Aerial crown-view tile of a tropical tree (Barro Colorado Island, Panama), acquired 20250217:
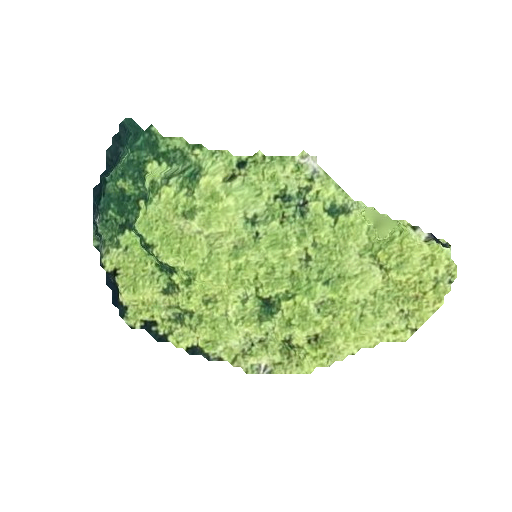
Species: Terminalia amazonia
GBIF accepted scientific name: Terminalia amazonica
Crown area: 90.573 m²